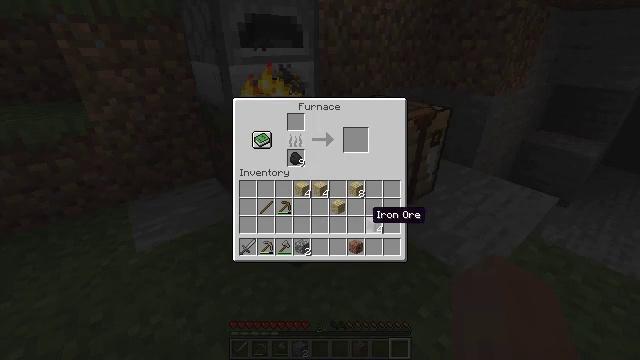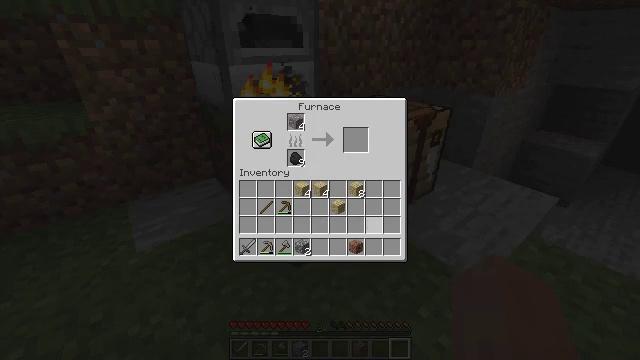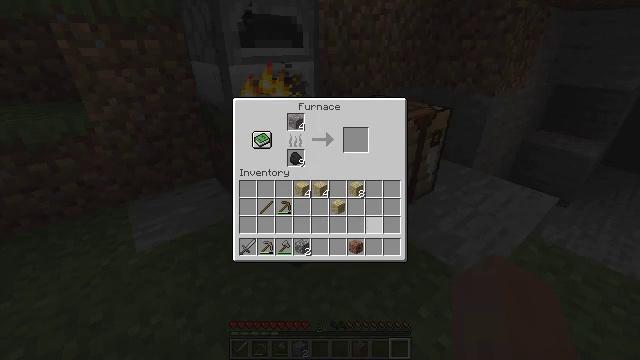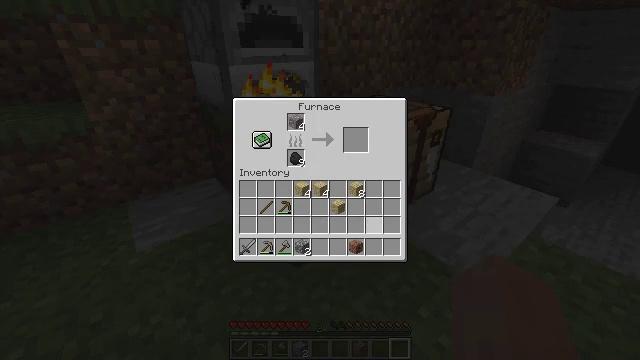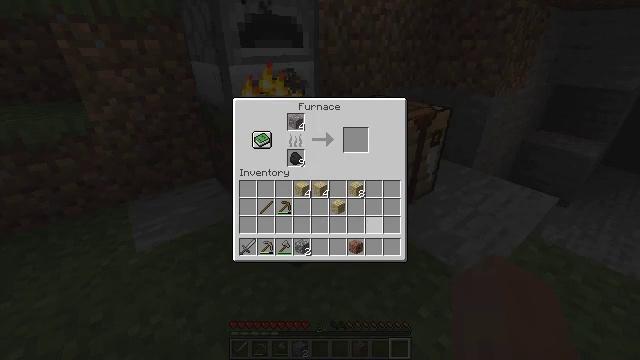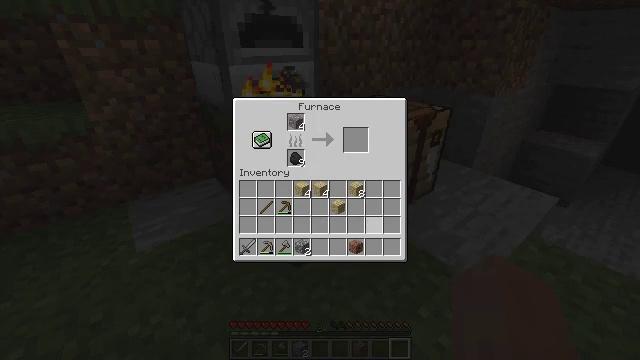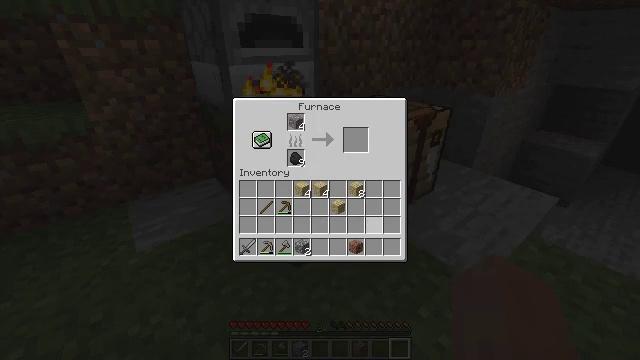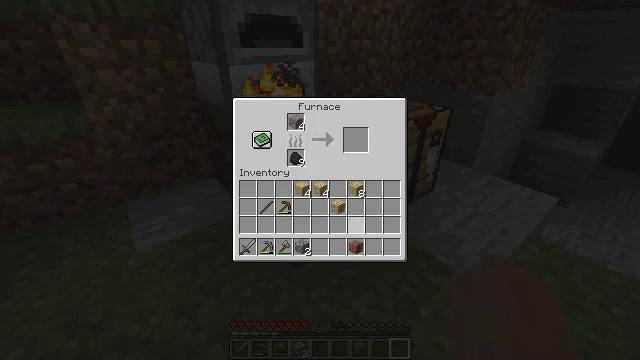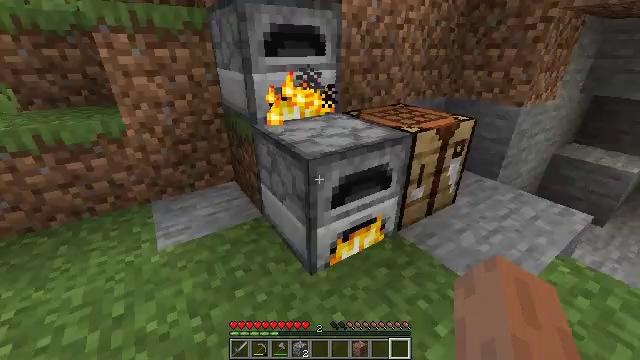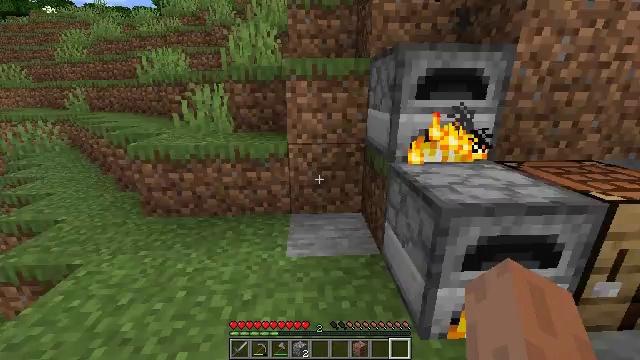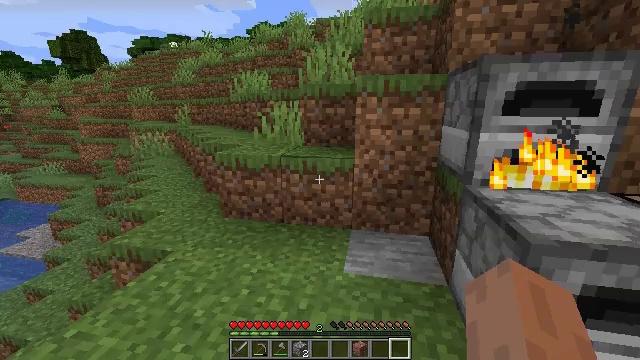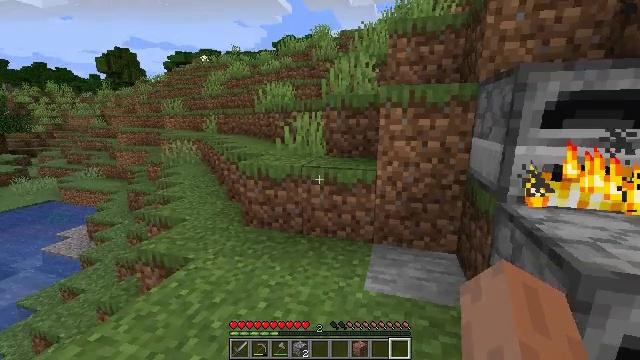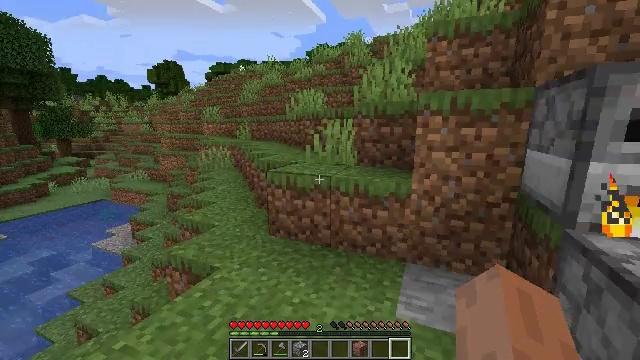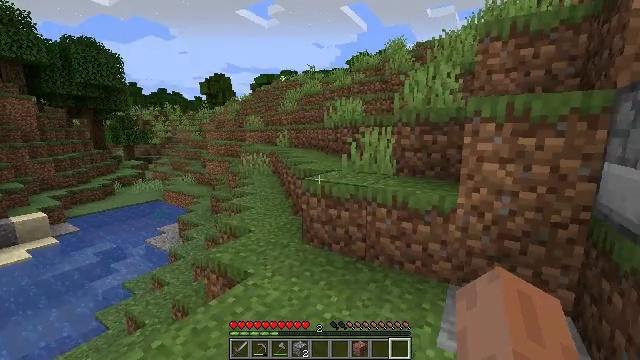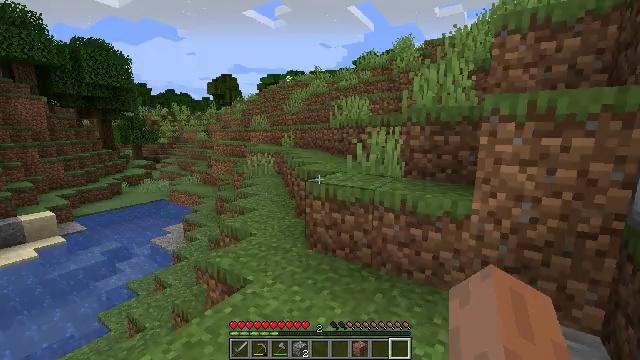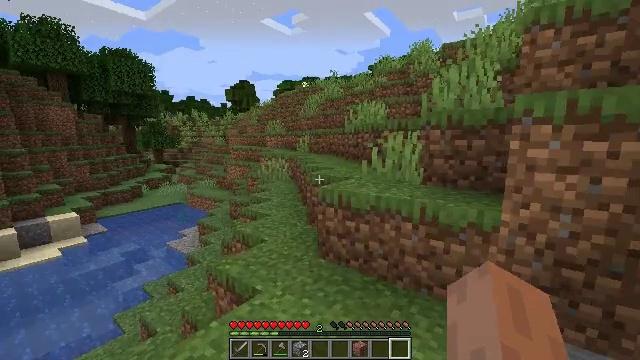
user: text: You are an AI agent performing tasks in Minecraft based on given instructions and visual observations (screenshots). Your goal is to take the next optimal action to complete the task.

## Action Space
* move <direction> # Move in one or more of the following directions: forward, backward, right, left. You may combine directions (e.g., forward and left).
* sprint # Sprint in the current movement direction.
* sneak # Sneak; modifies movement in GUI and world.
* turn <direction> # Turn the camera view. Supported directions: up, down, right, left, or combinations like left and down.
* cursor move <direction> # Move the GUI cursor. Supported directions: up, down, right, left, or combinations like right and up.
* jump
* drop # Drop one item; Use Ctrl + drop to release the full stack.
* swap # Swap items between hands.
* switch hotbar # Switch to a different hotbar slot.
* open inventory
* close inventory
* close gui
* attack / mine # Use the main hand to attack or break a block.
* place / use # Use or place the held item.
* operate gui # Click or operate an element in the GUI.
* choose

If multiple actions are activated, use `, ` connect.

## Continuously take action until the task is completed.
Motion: motion action
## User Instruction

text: Kill mobs.
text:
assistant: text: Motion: sneak, operate gui
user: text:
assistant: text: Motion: sneak, operate gui
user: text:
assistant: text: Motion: sneak
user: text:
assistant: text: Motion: sneak
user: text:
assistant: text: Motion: sneak
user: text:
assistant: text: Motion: no_op
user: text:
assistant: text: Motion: no_op
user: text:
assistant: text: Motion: cursor move left and up, close inventory
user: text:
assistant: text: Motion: turn left and up, close inventory
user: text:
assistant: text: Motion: turn left and up, close inventory
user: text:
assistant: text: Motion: move forward, turn left and up
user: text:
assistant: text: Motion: move forward, turn left and up
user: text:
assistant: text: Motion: move forward, turn left and up
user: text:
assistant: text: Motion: move forward, turn left
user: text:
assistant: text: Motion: move forward, turn left and up
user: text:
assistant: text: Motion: move forward
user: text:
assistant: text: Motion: move forward
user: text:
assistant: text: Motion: move forward
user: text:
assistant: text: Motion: move forward
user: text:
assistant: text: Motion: move forward, sprint, jump
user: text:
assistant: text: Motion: move forward, sprint, turn up, jump
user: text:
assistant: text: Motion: move forward, sprint, turn right and up, jump
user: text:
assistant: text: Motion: move forward, sprint, turn right and up, jump
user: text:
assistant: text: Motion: move forward, sprint, turn right and up, jump
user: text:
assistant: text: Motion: move forward, sprint, turn right and up, jump
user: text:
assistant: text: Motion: move forward, sprint, turn right, jump
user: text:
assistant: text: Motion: move forward, sprint, turn right, jump
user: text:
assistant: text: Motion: move forward, sprint, turn right, jump
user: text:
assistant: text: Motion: move forward, sprint, jump
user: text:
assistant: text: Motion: move forward, sprint, jump